Can you highlight the differences in these two pictures?
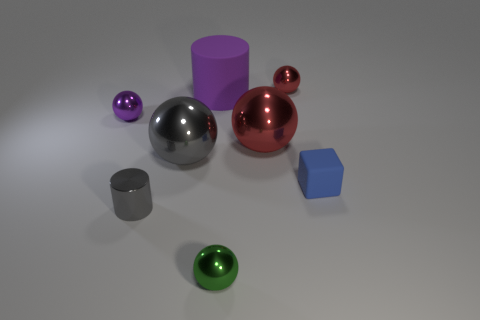
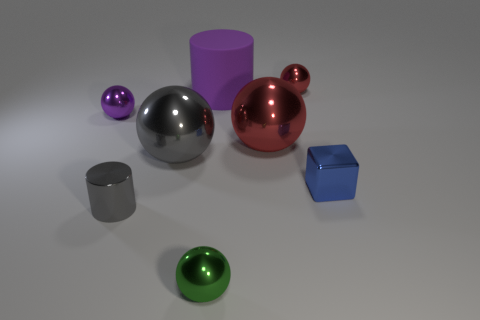
the small matte cube became metallic
the blue rubber thing changed to shiny
the tiny blue block became shiny
the tiny blue thing changed to shiny
the tiny blue cube turned shiny
the small blue matte block to the right of the large purple cylinder became shiny
the small blue matte block in front of the purple sphere became shiny
the tiny blue rubber block that is in front of the big gray thing turned shiny
the tiny blue matte cube that is on the right side of the large red shiny thing became shiny